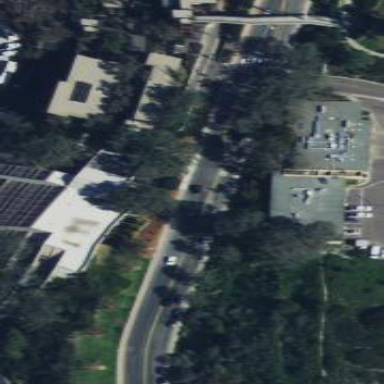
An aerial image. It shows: University building that serves as educational facility.